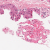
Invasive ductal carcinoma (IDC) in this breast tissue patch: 0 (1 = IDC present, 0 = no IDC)